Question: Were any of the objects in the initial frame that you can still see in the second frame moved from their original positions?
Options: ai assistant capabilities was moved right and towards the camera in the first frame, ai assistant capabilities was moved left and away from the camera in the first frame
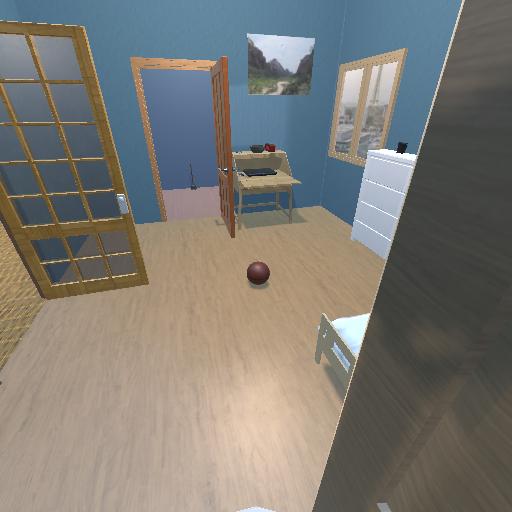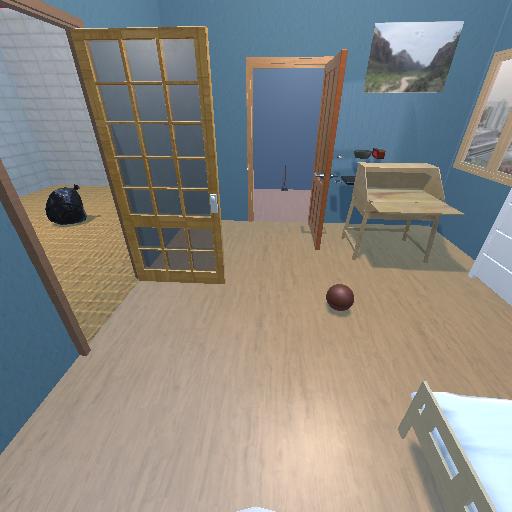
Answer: ai assistant capabilities was moved right and towards the camera in the first frame